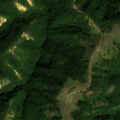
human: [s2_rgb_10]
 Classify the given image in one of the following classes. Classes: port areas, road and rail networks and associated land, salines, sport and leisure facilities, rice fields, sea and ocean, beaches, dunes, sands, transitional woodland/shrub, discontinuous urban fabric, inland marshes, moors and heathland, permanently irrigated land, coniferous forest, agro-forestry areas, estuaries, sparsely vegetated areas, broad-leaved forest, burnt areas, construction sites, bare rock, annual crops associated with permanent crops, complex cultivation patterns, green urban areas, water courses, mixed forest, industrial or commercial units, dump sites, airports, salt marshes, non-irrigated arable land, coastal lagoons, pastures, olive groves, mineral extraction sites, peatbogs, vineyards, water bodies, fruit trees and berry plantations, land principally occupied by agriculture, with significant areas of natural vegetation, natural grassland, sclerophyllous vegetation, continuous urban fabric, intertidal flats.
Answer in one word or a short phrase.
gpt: broad-leaved forest, natural grassland